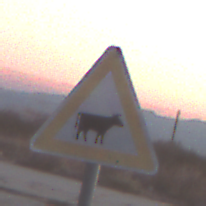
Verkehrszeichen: ViehtriebLinks
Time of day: SunriseSunset
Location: Outdoor (Suburban)
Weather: PartlyCloudy
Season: NotSpecified
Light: Natural